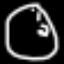
Label: clock